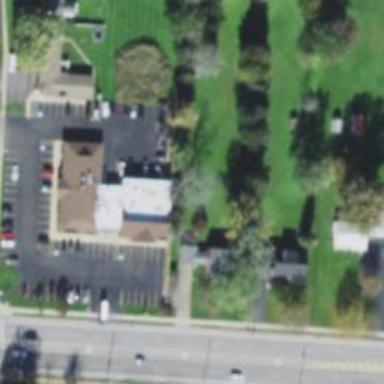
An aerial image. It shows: Convenience shop.